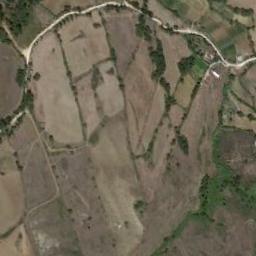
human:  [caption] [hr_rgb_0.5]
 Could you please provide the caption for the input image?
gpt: Many green plants are on the terrace .

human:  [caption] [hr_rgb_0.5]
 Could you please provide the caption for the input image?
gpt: The bare terrace is next to some trees .

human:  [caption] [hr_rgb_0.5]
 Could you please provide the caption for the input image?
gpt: There was a little weed around the terraces .

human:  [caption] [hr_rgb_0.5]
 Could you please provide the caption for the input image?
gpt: There is a winding narrow road next to a large brown and green mixed terraces .

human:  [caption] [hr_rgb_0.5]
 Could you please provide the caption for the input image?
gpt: There are some brown terraces beside a narrow path .